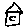
Label: house